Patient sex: F
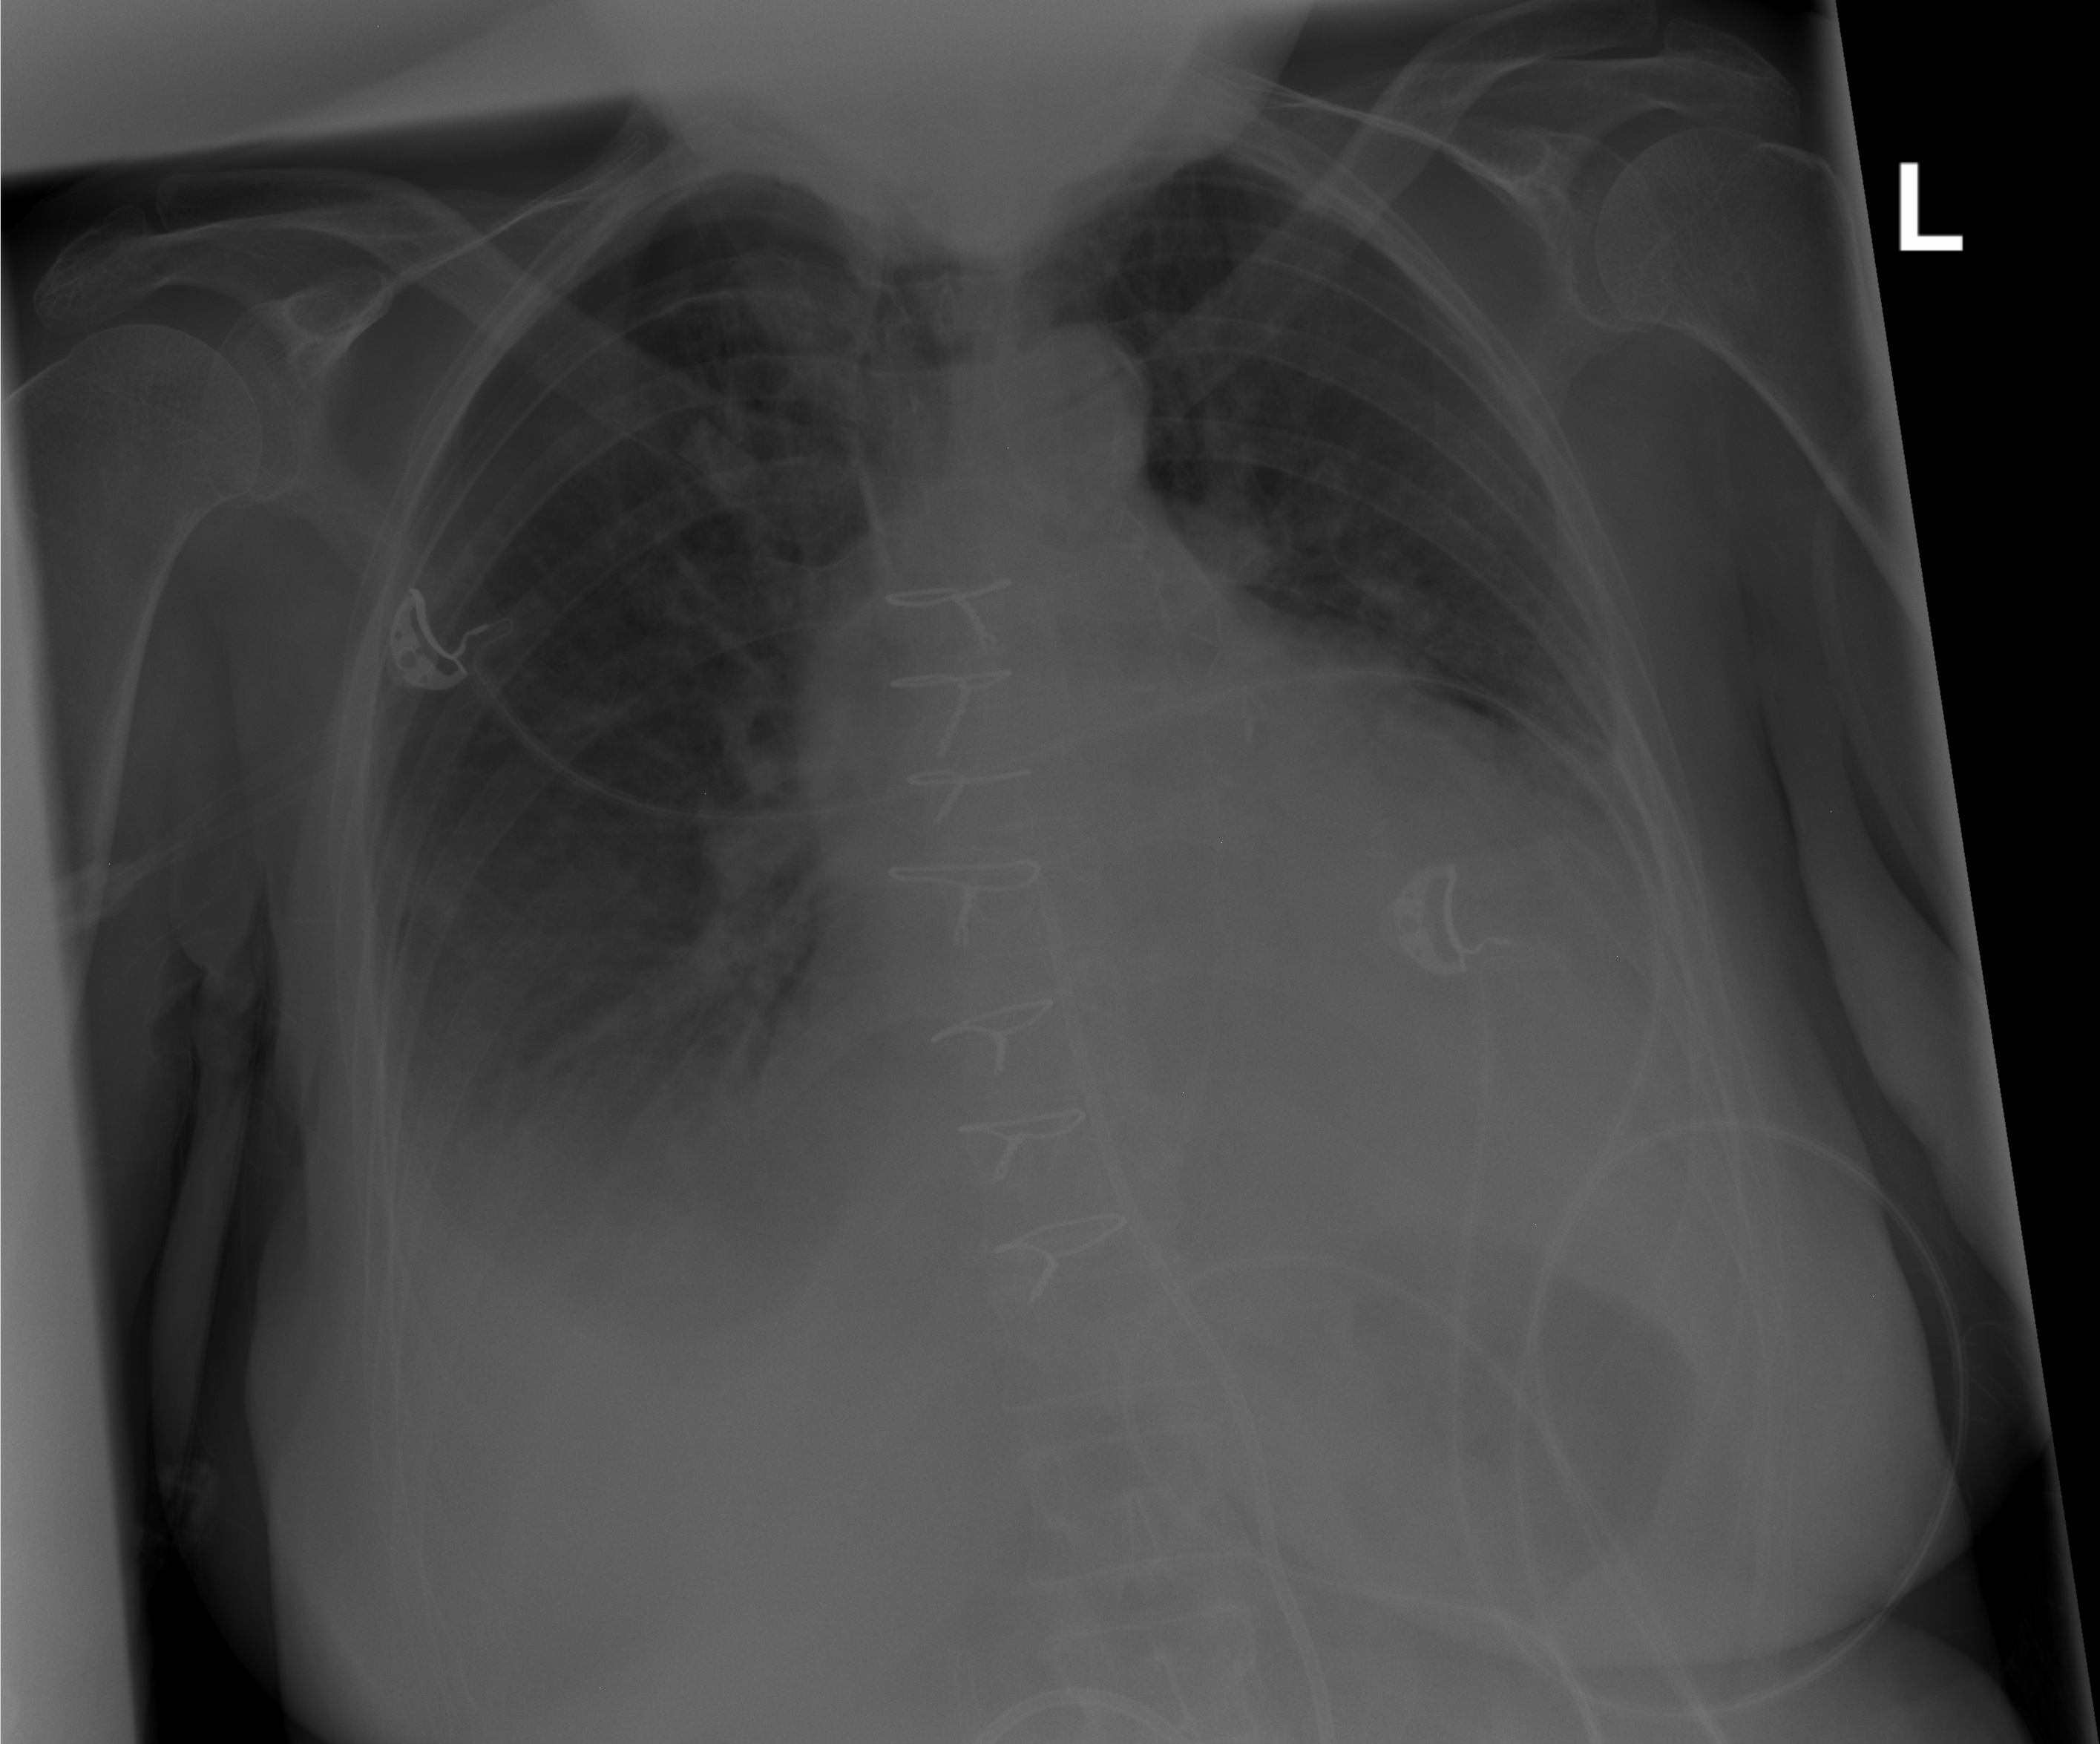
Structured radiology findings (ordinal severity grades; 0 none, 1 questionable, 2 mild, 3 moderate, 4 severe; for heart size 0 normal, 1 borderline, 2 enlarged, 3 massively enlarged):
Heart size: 2
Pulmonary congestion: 2
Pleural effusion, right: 3
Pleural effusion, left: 2
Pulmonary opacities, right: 0
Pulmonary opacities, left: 0
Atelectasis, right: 2
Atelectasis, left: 2